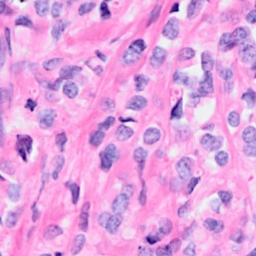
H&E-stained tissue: Breast